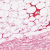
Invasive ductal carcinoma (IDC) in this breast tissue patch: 0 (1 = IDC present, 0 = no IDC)